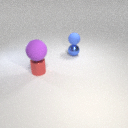
small red metal cylinder in front of small blue metal sphere